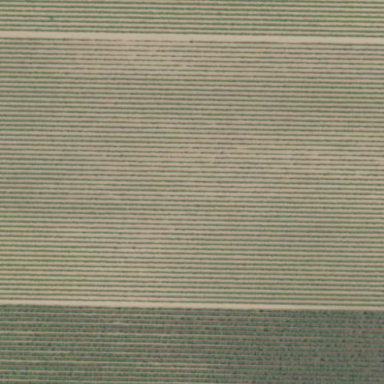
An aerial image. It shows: Vineyard.